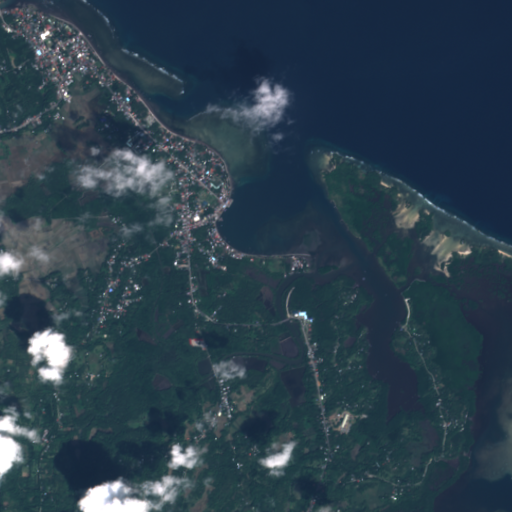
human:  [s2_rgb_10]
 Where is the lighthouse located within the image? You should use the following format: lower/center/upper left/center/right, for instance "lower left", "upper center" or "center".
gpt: The lighthouse is located in the center of the image.
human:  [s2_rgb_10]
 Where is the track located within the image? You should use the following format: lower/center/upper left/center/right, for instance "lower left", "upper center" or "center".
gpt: The track is located in the center of the image.
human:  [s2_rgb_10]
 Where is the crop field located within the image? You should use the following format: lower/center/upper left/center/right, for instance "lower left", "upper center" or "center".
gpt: There is no crop field in the image.